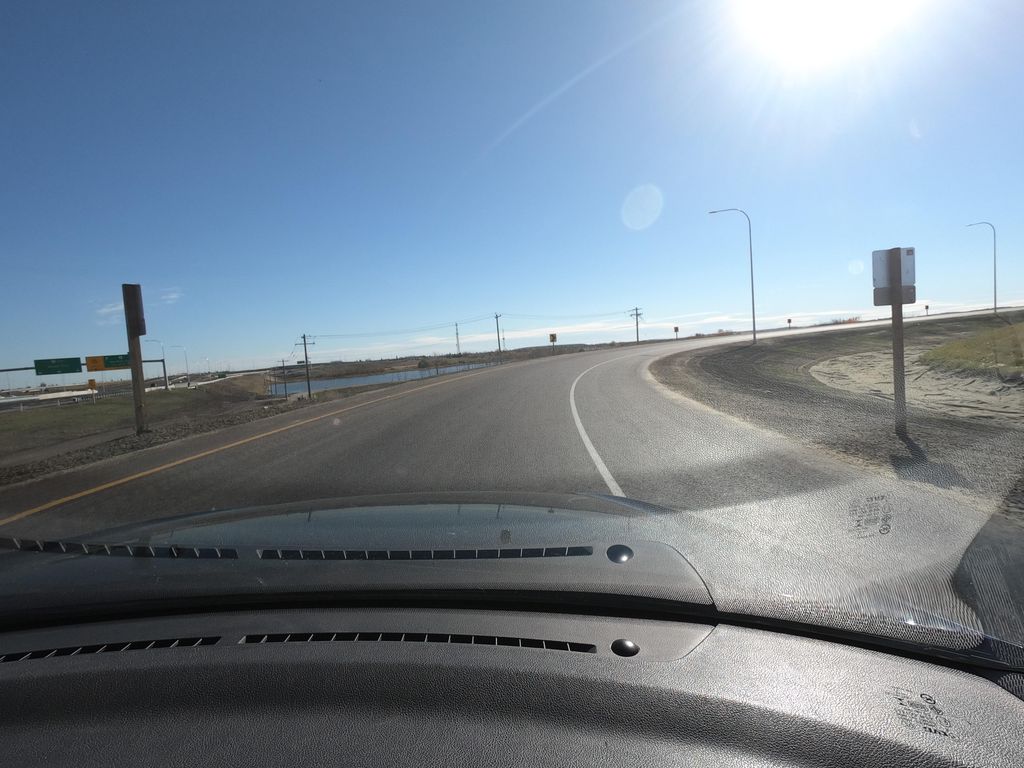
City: calgary